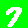
Digit: 7